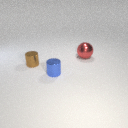
small brown metal cylinder in front of large red metal sphere